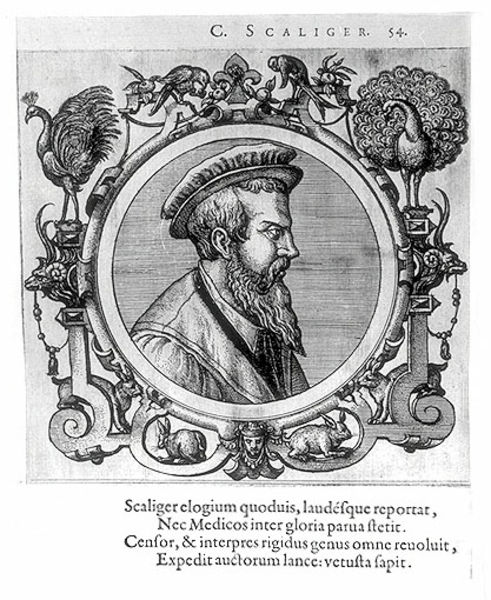
Titel: Bildnis des Julius Caesar Scaliger
Institution: (Seriendruck)
Schlagwörter: adler, kopf, mann, vogel, weiß, grau, haar, hut, mund, nase, ohr, profil, schwarz, stirn, zeichen, zeichnung, blick, tier, tiere, ornament, bart, hemd, jacke, kappe, mütze, augen, böse, gefieder, gesicht, kragen, rahmen, vollbart, ärmel, bildnis, portrait, porträt, vögel, auge, haare, mantel, brustbild, ohren, renaissance, kreis, rund, tondo, hase, hasen, kopfbedeckung, schrift, grafik, graphik, siebdruck, rand, rad, grimmig, ornamente, verzierung, wange, augenbraue, bauer, maske, buch, medaillon, schwalben, druck, stich, titel, seite, illustration, text, überschrift, pfau, emu, kranich, arzt, lilie, spitzbart, buchdruck, schläfe, schnörkel, barett, hirsch, kaninchen, reh, volute, hörner, hahn, huhn, papagei, emblem, geweih, kupferstich, bock, ziege, münze, latein, frontispiz, widder, reformation, medaillion, steinbock, vignette, pfauen, schaube, raubvogel, barg, rollwerk, schnörckel, krgen, medicus, mmütze, beuch, scaliger, sdfb, arz, b, d, mann profil, sdf, mützer, sf, ltein, expedit, cenfor, laudefque, g, ydf, bksdfp, bksdf, bk, bsdfergsdg, sfb, sfbs, bsdf, bsdfb, zensor, 54, medikus, laein, foh, schwarßweiß, bauernstil